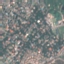
Land use / land cover: Residential